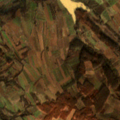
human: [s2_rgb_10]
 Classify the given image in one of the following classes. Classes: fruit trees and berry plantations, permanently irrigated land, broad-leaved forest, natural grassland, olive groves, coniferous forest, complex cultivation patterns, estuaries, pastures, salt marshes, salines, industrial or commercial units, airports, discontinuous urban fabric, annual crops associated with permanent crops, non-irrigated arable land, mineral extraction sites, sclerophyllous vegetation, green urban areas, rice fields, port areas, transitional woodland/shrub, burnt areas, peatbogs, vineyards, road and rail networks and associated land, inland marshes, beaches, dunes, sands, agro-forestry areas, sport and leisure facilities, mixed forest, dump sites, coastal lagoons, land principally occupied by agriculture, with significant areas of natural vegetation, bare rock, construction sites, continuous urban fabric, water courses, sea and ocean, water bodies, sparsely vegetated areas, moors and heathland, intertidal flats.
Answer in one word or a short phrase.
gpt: fruit trees and berry plantations, complex cultivation patterns, land principally occupied by agriculture, with significant areas of natural vegetation, broad-leaved forest